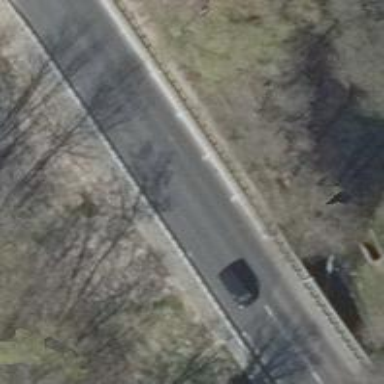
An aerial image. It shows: Secondary road with asphalt surface.